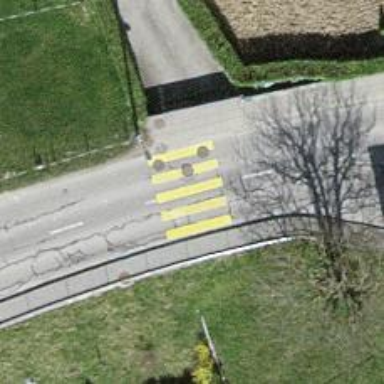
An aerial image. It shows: Uncontrolled zebra crossing on the road.